Field crop: tomato
Growth stage: 1
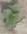
Species: solanum